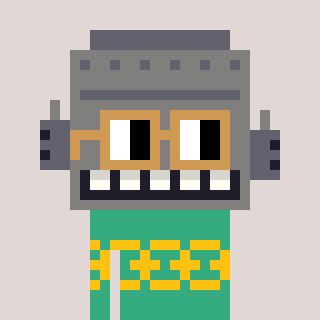
a pixel art character with square brown glasses, a robot-shaped head and a teal-colored body on a warm background